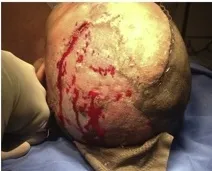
Patient with Crouzon Syndrome, with cranio-cervico-facial involvement after a surgical procedure of cervicofacial advancement whit septic shock and acute and chronic osteomyelitis. D) Once the infection was controlled after multiple surgical lavages and debridation, broad spectrum antibiotics, VAC and hyperbaric oxygen the skin grafts were placed.
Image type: medical_photograph (other_medical_photograph)